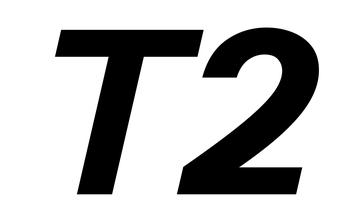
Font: InstrumentSans-Italic_Bold_Italic